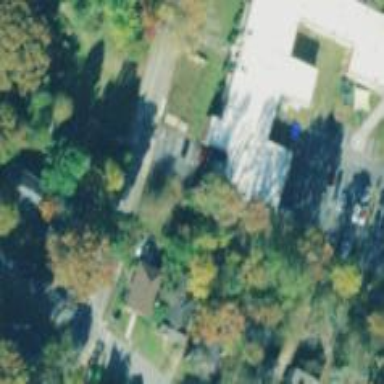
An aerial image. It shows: Arts center housed in building.